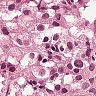
Metastatic tissue present: yes